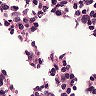
Metastatic tissue present: no